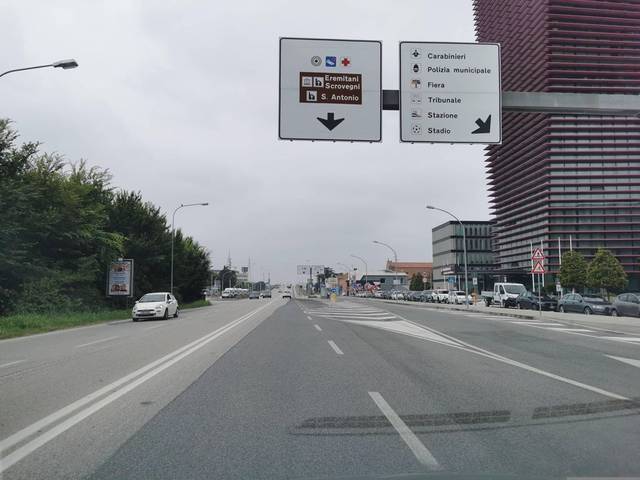
Region: Italy
Coordinates: 45.416, 11.921